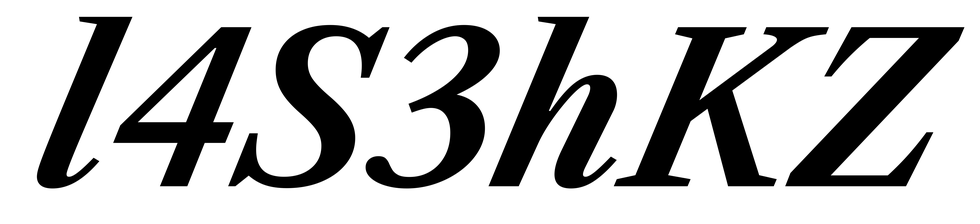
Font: LibreCaslonText-Italic_Bold_Italic